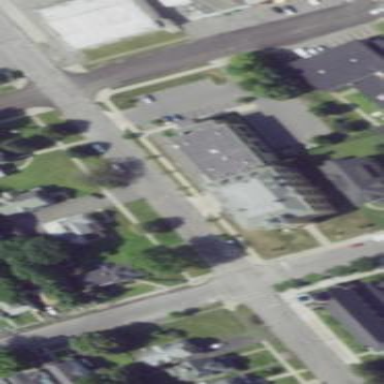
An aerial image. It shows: Building.